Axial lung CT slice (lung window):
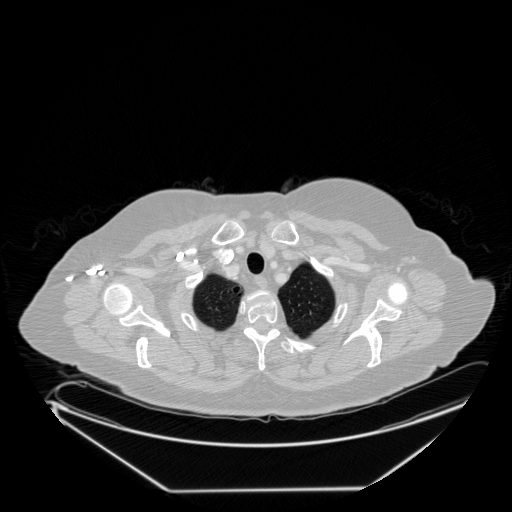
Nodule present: no